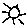
Label: sun